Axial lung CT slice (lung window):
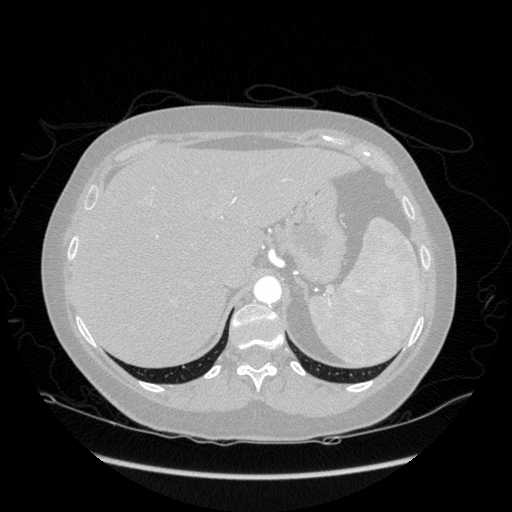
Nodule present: no